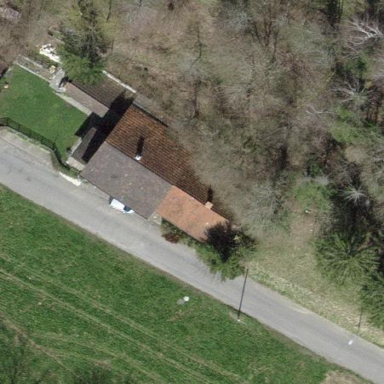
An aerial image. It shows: Simple house.